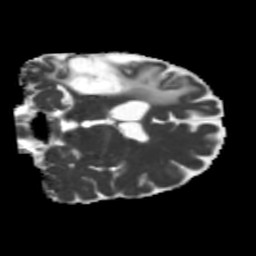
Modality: MD
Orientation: coronal
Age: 49
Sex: male
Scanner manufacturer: siemens
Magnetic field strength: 3 T
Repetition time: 5.25 s
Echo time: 0.08 s